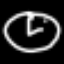
Label: clock